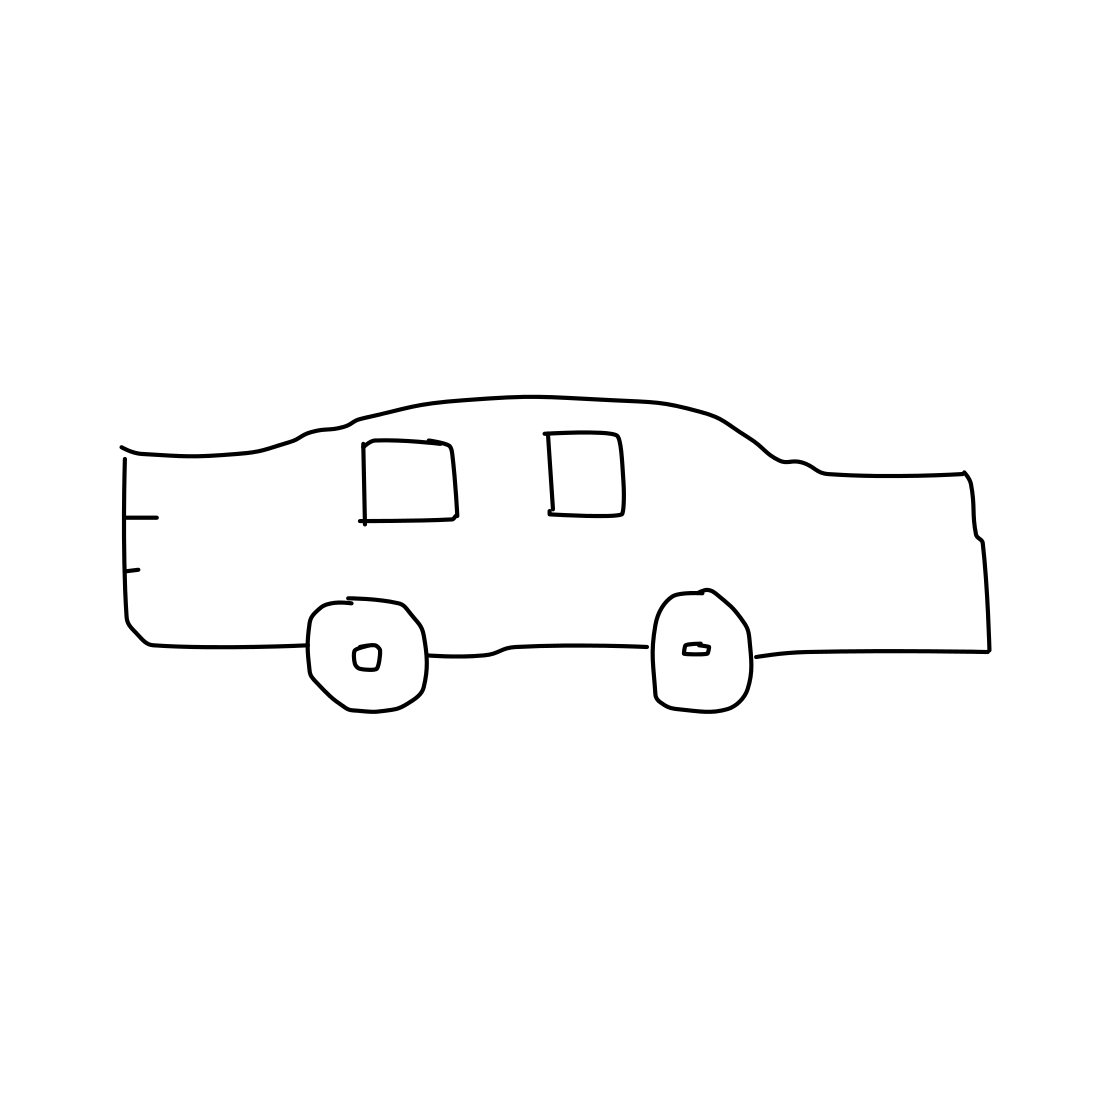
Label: car (sedan)